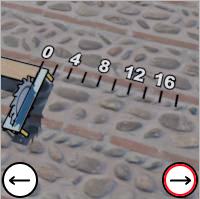
Task: length
Answer: 0
First scale value: 4.0